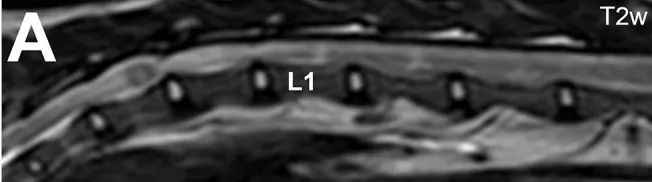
Cat no. 4. Magnetic resonance imaging (MRI): Midsagittal section of the spinal cord at the thoracolumbar junction in T2w . Note the intramedullary hyperintense signal.
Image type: radiology (mri)